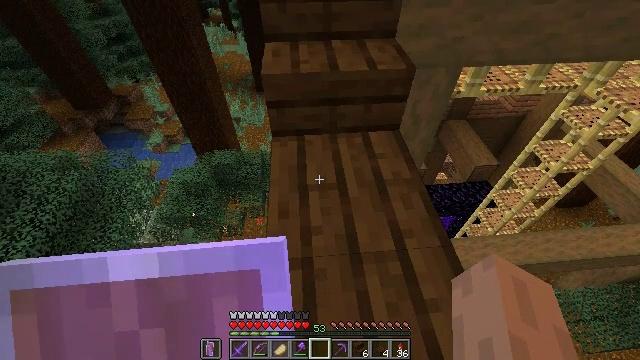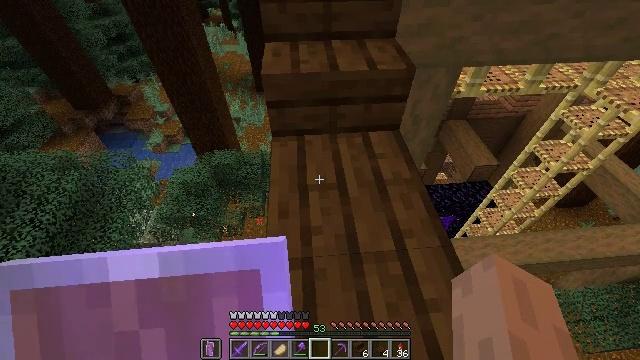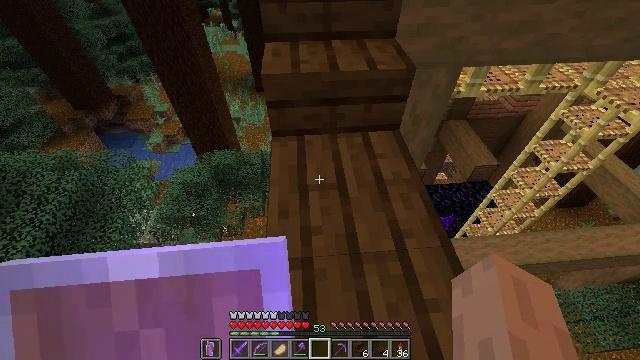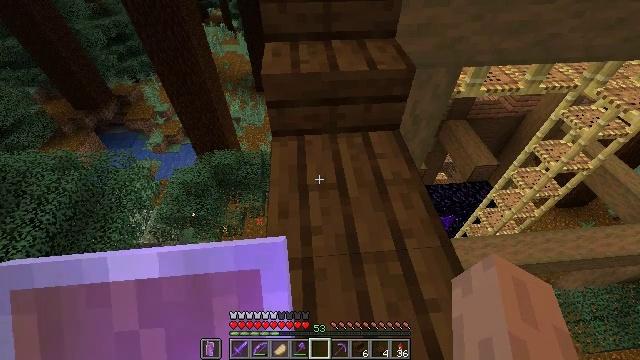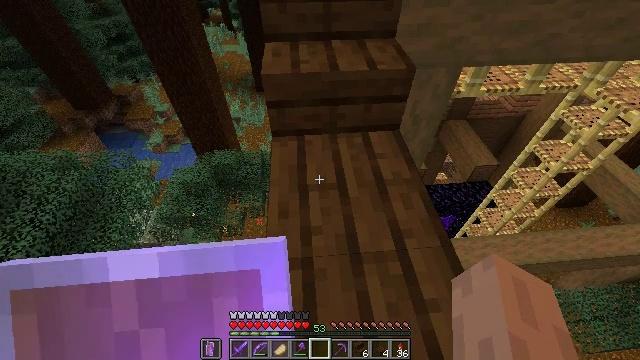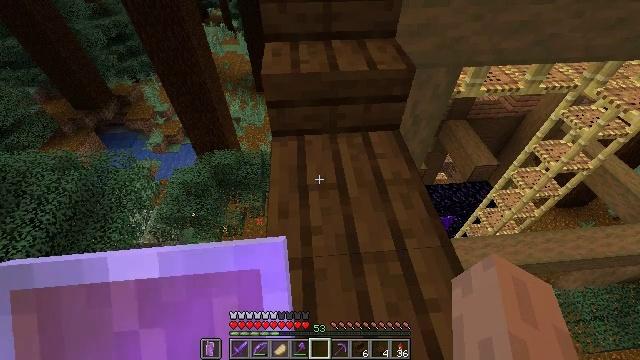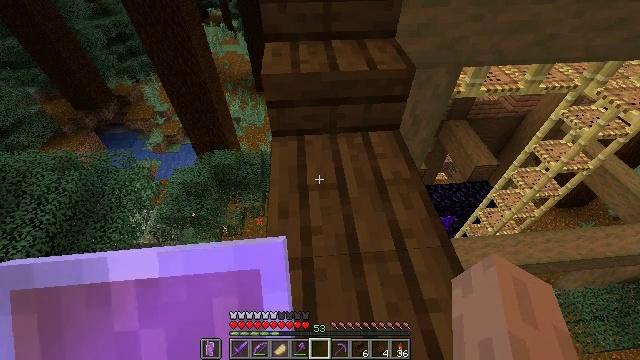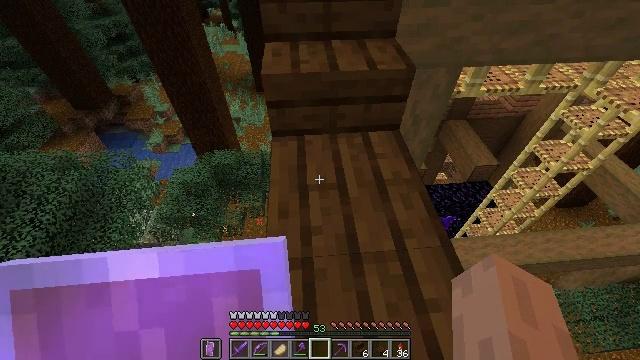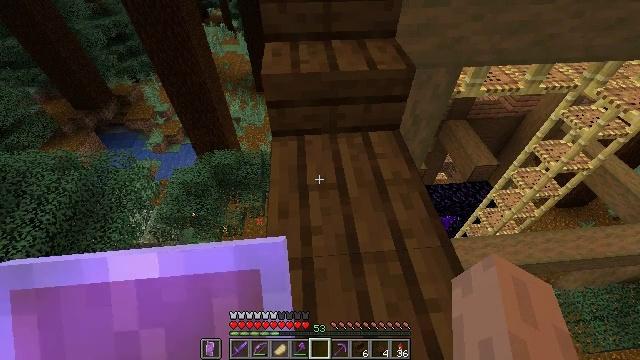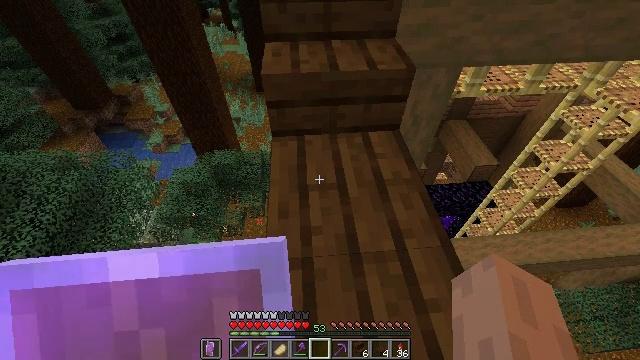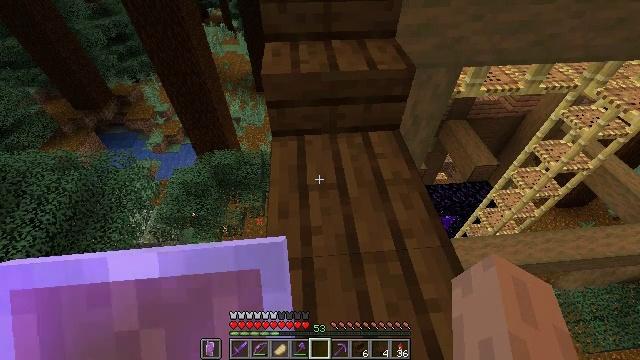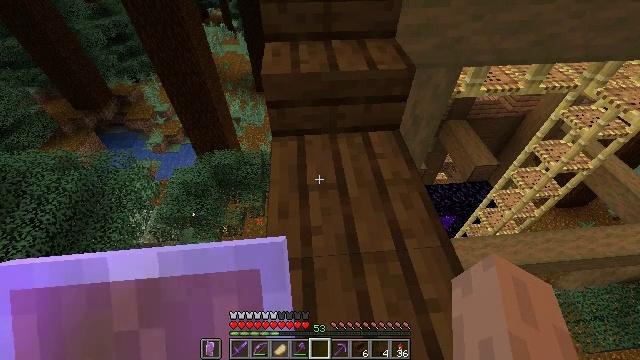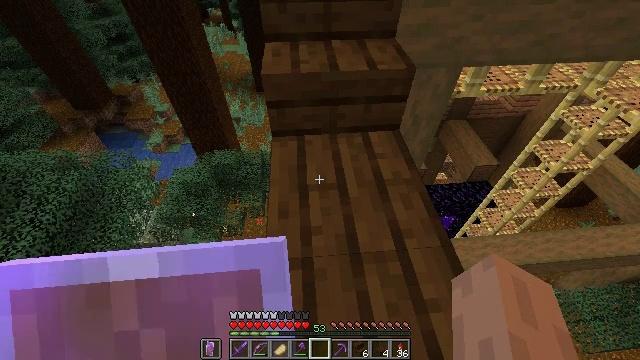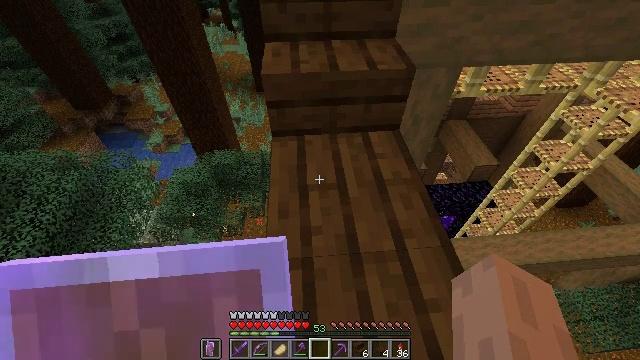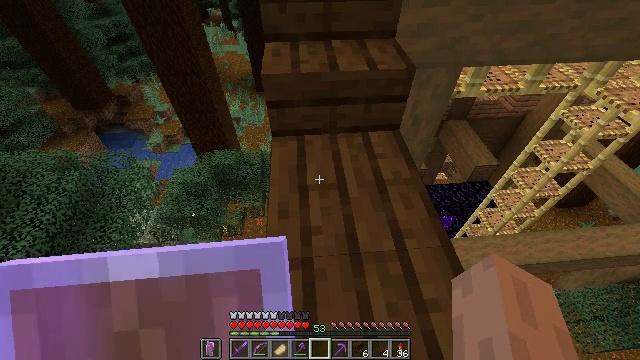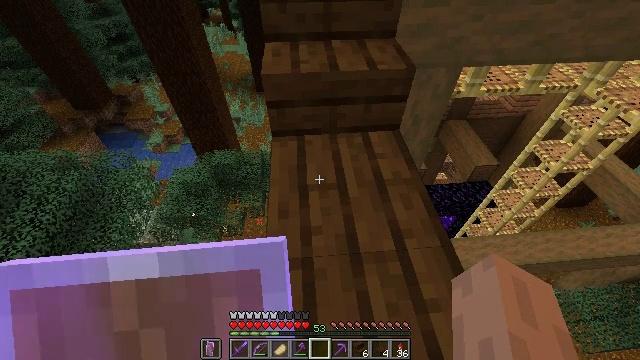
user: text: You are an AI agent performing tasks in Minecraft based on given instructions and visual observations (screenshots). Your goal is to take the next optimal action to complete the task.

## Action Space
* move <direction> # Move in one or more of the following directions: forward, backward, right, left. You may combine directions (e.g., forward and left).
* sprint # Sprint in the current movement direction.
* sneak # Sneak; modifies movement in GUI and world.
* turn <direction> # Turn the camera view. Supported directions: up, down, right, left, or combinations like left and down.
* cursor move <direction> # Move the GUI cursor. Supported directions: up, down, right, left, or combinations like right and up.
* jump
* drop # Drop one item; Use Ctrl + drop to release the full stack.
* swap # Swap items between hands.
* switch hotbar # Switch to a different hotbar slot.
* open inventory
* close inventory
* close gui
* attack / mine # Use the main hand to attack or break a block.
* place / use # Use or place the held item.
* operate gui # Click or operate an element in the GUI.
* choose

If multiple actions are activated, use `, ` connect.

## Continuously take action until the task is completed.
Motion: motion action
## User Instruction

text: Collect dark oak slab for reuse.
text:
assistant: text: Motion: sneak
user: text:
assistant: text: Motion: sneak
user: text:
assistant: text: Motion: sneak
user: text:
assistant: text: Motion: sneak
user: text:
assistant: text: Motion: sneak
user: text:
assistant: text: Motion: sneak
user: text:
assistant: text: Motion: sneak
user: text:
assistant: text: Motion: sneak
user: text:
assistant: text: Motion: sneak
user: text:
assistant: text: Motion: sneak
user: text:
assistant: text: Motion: sneak
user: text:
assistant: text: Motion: sneak
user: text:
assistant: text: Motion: sneak
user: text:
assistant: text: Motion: sneak
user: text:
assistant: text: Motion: sneak
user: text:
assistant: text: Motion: sneak
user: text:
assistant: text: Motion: sneak
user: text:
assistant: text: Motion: sneak
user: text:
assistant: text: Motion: sneak
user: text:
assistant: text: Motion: sneak
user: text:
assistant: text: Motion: sneak
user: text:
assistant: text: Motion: sneak
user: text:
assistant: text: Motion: sneak
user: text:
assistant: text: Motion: sneak
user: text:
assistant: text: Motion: sneak
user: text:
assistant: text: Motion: sneak
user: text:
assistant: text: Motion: sneak
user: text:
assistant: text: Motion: sneak
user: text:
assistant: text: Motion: sneak
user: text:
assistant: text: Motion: sneak